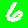
Digit: 6